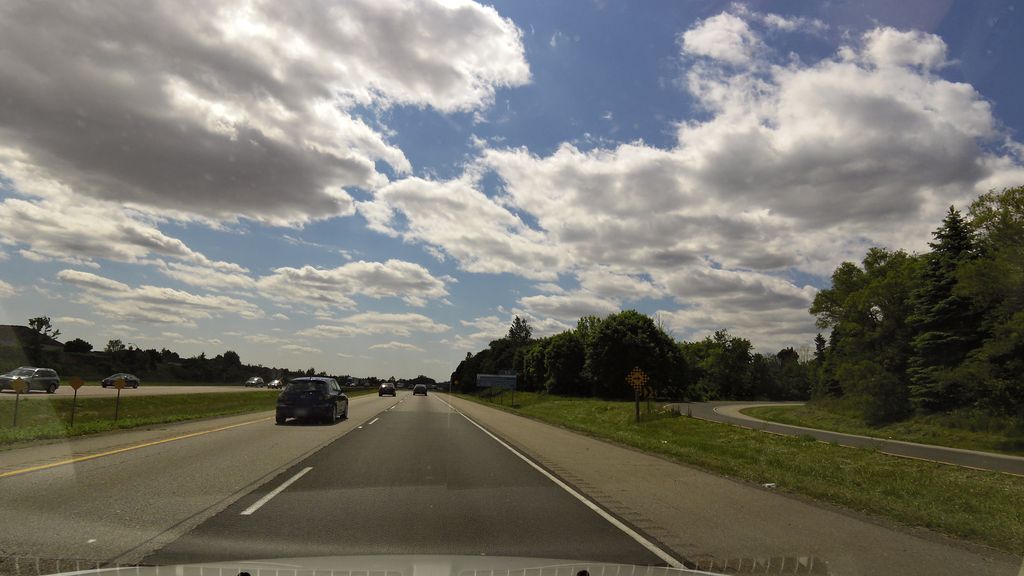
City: hamilton